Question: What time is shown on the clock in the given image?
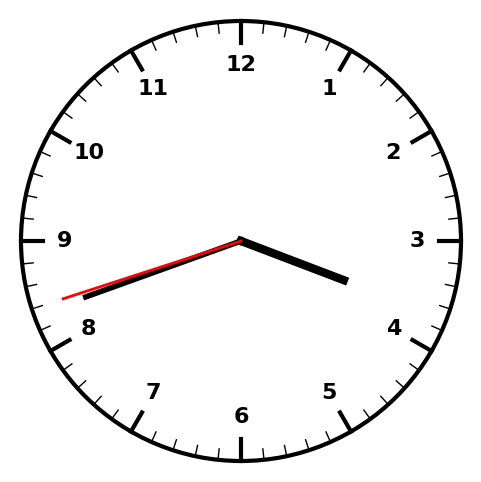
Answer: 03:41:42